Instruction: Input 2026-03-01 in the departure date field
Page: home
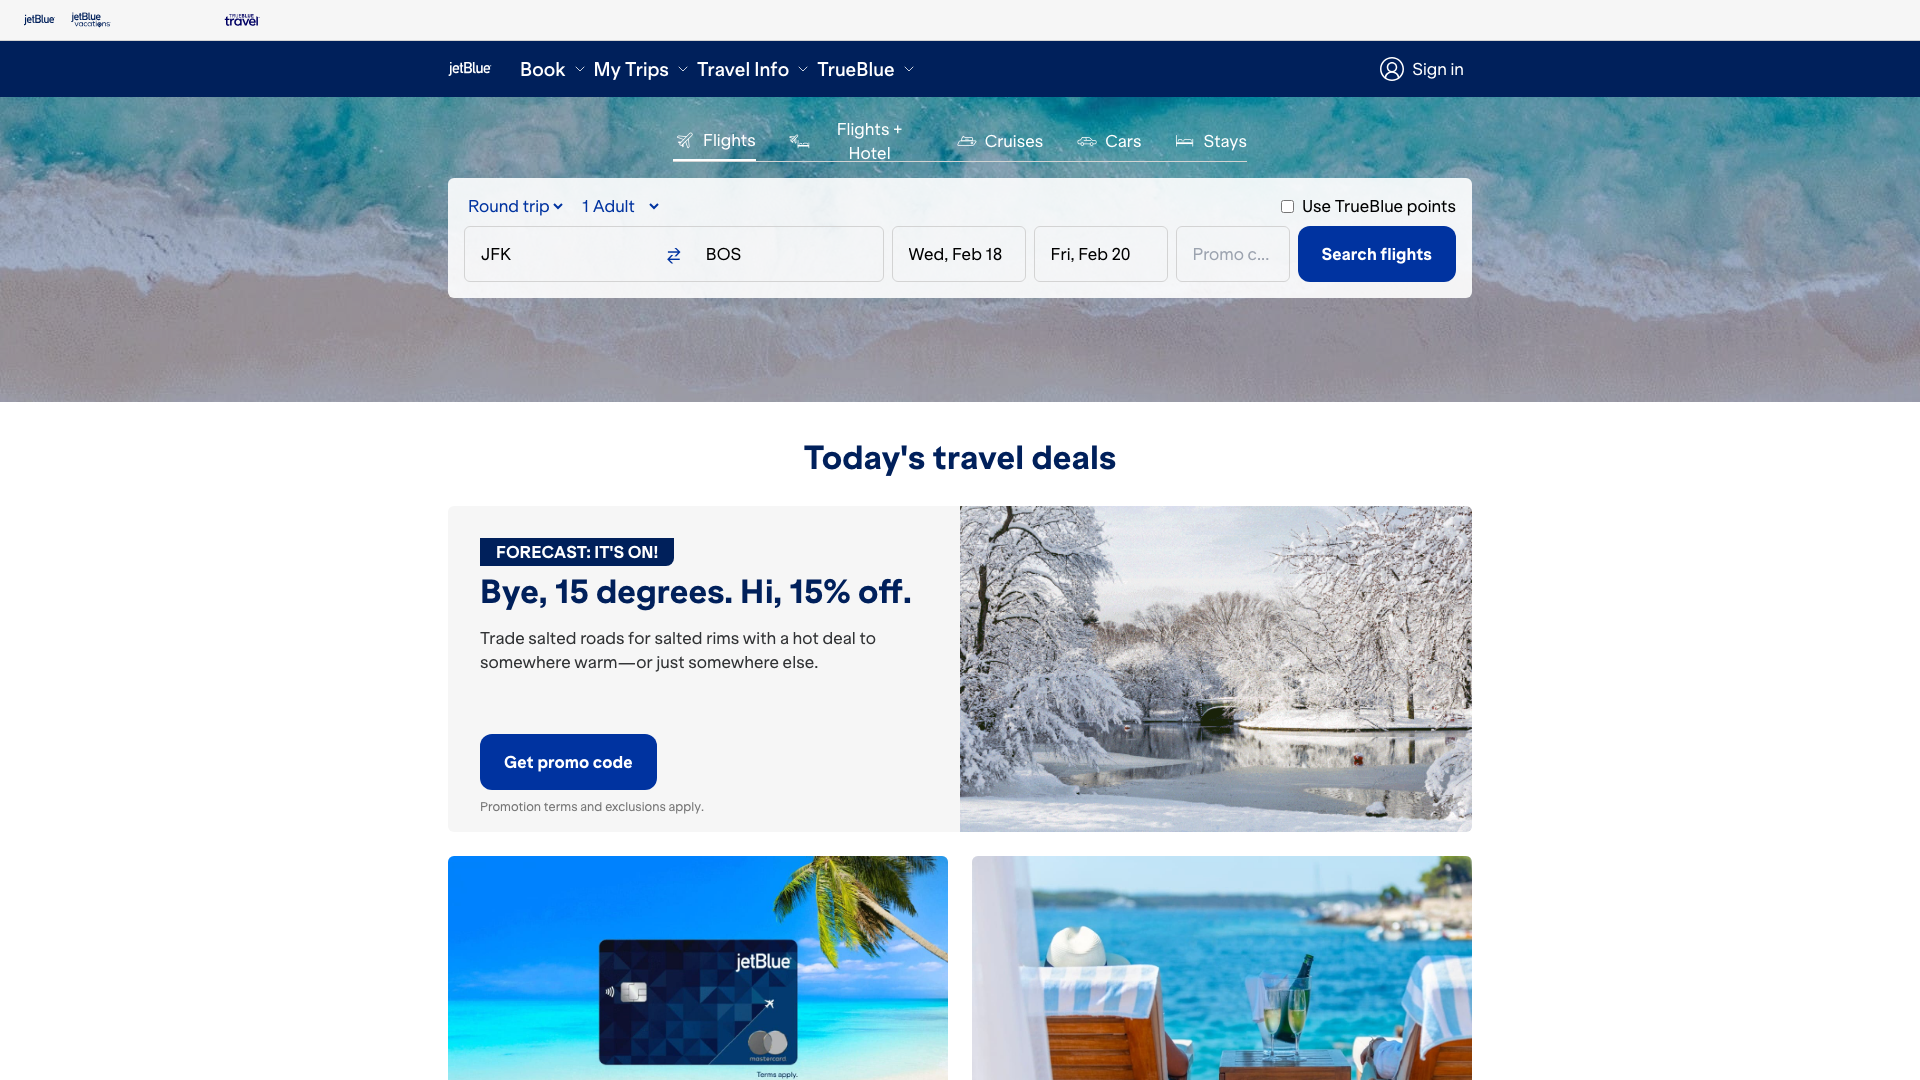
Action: type